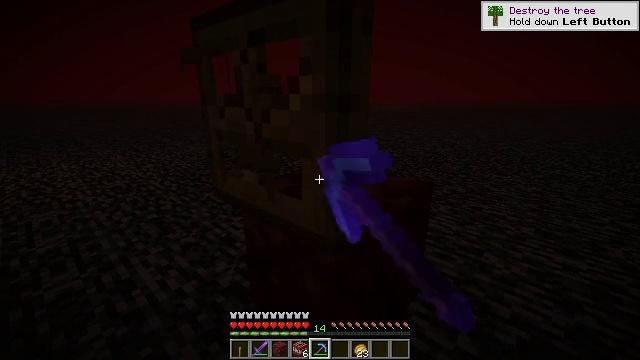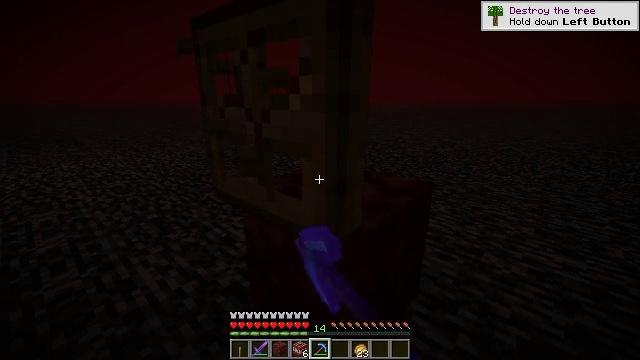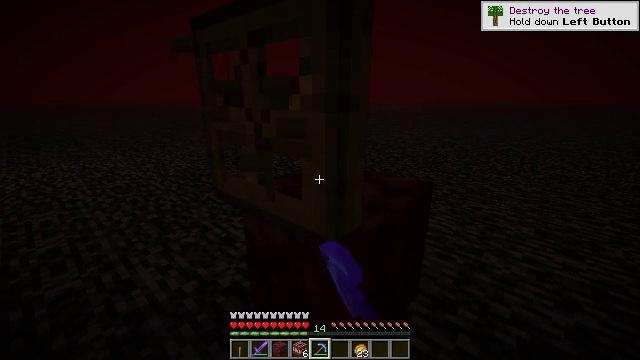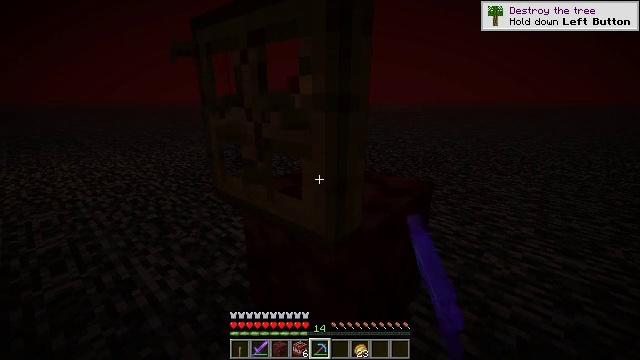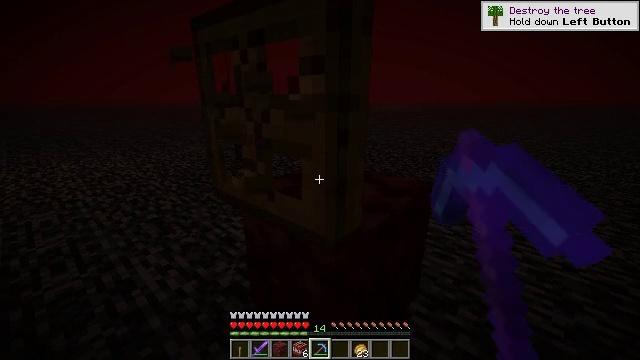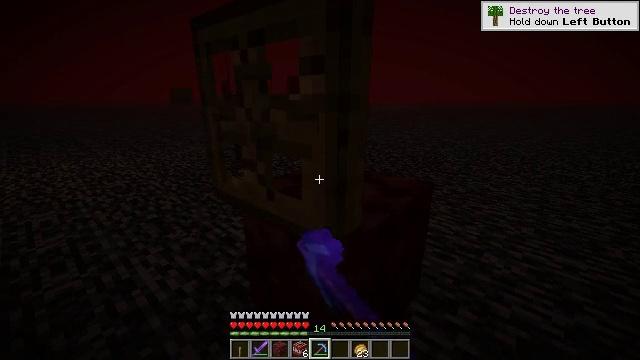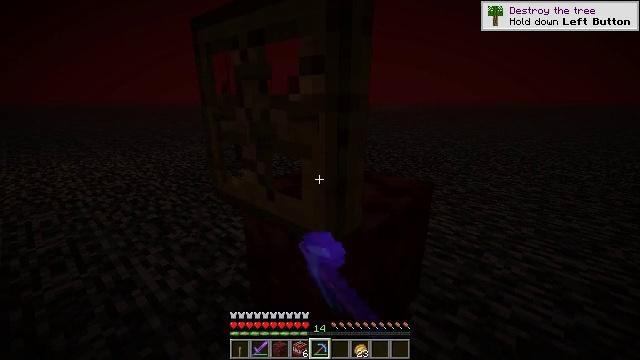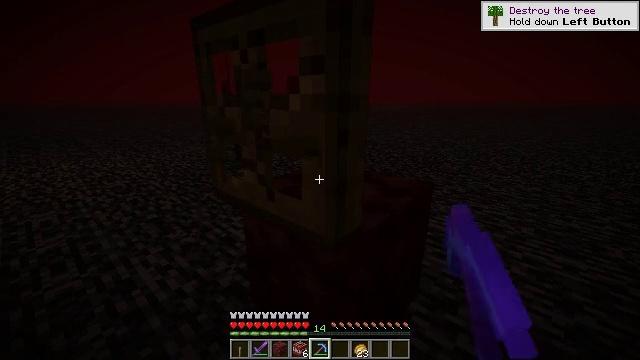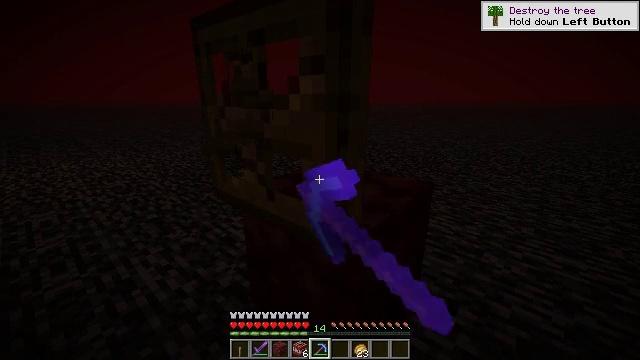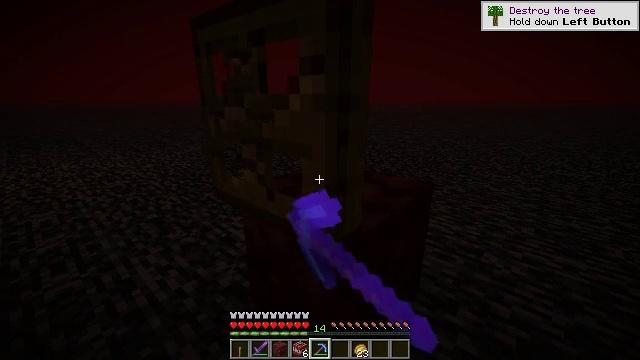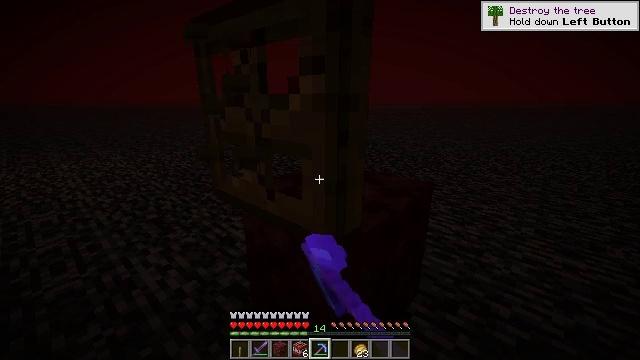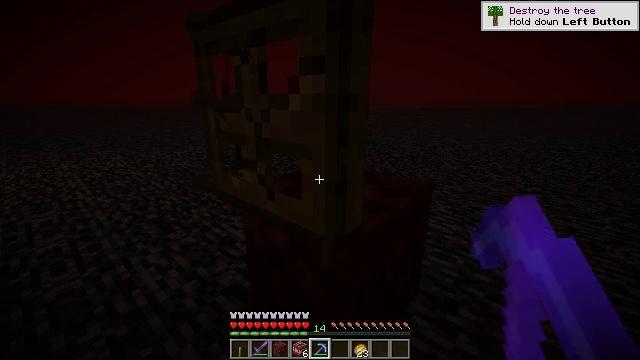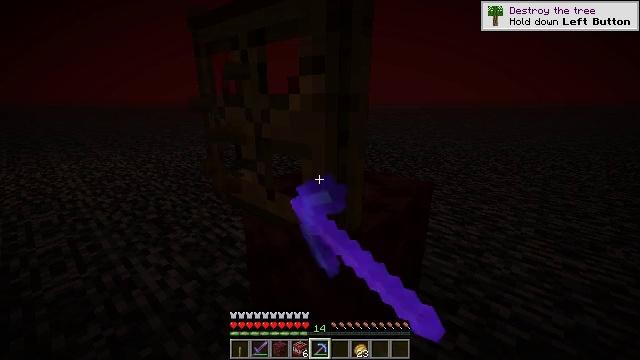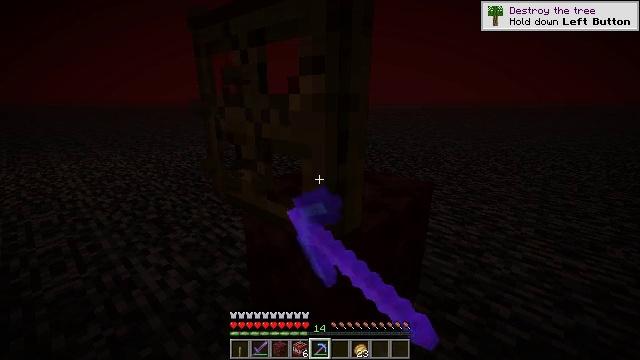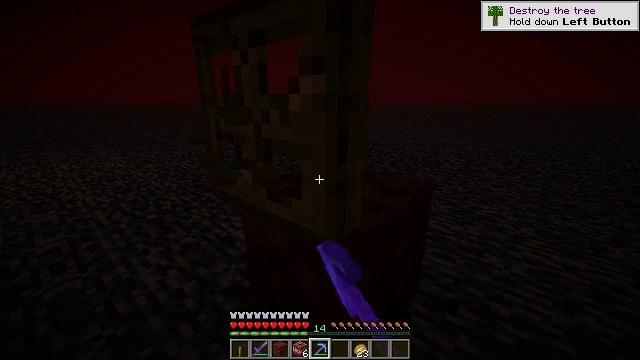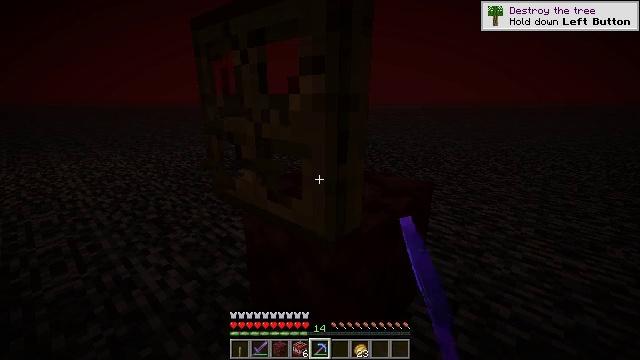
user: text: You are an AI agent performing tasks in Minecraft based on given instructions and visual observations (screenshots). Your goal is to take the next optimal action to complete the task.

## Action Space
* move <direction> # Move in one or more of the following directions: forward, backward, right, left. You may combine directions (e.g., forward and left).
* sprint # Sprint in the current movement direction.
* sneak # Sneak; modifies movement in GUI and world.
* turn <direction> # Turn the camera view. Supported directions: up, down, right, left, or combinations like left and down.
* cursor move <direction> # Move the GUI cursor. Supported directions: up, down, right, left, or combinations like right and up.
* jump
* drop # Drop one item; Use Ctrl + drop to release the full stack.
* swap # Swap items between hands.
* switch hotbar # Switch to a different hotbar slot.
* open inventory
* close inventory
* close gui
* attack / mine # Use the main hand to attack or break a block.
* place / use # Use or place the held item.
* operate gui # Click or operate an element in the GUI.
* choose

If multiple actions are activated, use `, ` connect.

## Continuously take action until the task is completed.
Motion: motion action
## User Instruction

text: Attack the oak trapdoor to recycle it.
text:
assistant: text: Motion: attack / mine
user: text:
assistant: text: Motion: attack / mine
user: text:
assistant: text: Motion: attack / mine
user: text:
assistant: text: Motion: attack / mine
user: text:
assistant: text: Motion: attack / mine
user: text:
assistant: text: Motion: attack / mine
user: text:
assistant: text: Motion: attack / mine
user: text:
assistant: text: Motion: attack / mine
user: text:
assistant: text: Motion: attack / mine
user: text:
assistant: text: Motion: attack / mine
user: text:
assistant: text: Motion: attack / mine
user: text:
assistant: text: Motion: attack / mine
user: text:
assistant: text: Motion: attack / mine
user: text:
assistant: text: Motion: attack / mine
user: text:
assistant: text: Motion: attack / mine
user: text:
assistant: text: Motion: attack / mine
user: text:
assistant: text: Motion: attack / mine
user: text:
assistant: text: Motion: attack / mine
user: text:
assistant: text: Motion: attack / mine
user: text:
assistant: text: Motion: attack / mine
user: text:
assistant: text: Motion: attack / mine
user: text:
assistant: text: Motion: attack / mine
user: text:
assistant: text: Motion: attack / mine
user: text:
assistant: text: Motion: attack / mine
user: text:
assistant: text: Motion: attack / mine
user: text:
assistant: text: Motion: attack / mine
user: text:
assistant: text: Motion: attack / mine
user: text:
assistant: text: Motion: attack / mine
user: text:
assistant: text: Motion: attack / mine
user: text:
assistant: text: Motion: attack / mine